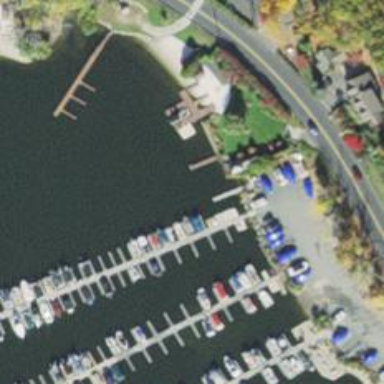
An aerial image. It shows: Man-made pier.